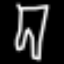
Label: pants